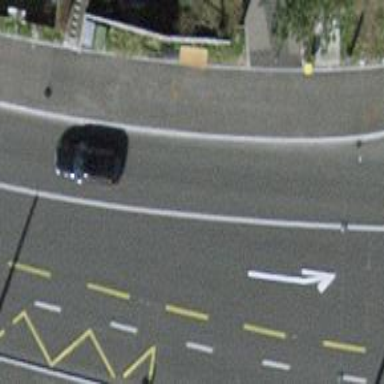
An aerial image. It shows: Bus stop with designated public transport stop position.